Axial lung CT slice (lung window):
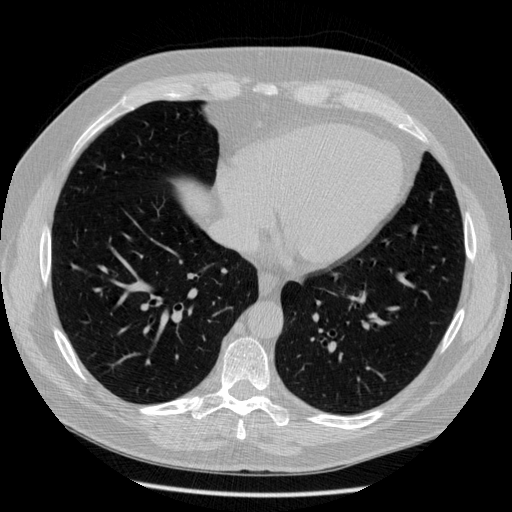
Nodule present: no